Question: Using Bootstrap 5.1.3, how do I get the image to be the height of the card's body & footer ?
Fixing this should also put the card-footer at the bottom of the card.

'''
<link rel="stylesheet" href="https://cdn.jsdelivr.net/npm/bootstrap@5.1.3/dist/css/bootstrap.min.css">
<div class="container">
<div class="card">
<div class="row g-0">
<div class="col-sm-4">
<img src="https://via.placeholder.com/150" class="h-100 card-img" alt="..."
style="object-fit: cover;">
</div>
<div class="col-sm-8">
<div class="card-body">
<h5 class="card-title">
<a class="link-dark text-decoration-none" href="#" target="_blank">Card
Title</a>
</h5>
<p class="card-text">Lorem ipsum dolor sit amet consectetur adipisicing elit.</p>
<span class="badge rounded-pill bg-dark">Tag1</span>
</div>
<div class="card-footer text-end text-muted">
Last updated today.
</div>
</div>
</div>
</div>
</div>
'''
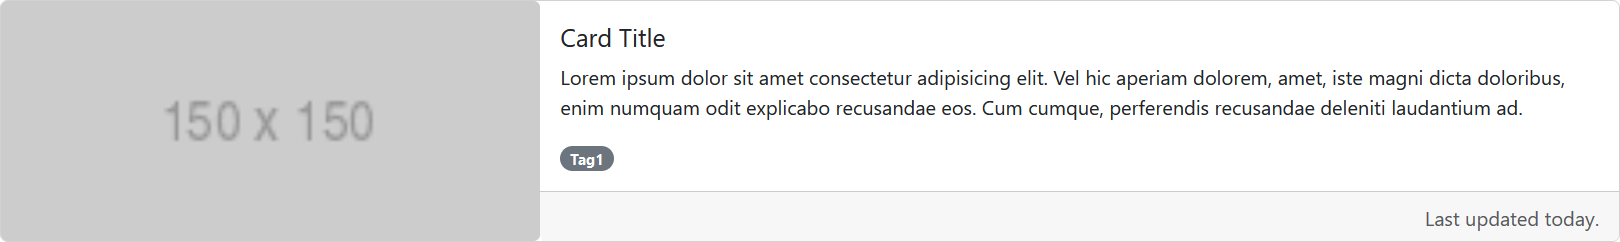
Answer: I tend to avoid absolute positioning, but it works here above the mobile breakpoint. Add a few classes to do that (including on the parent element), and create a class for responsive image styles.
'''
.fit-cover {
object-fit: cover;
}
@media (min-width: 768px) {
.fit-cover {
position: absolute;
}
}
'''
'''
<link rel="stylesheet" href="https://cdnjs.cloudflare.com/ajax/libs/bootstrap/5.2.0-beta1/css/bootstrap.min.css">
<div class="container">
<div class="card">
<div class="row g-0">
<div class="col-sm-4 position-relative">
<img src="https://via.placeholder.com/600" class="card-img fit-cover w-100 h-100" alt="...">
</div>
<div class="col-sm-8">
<div class="card-body">
<h5 class="card-title">
<a class="link-dark text-decoration-none" href="#" target="_blank">Card
Title</a>
</h5>
<p class="card-text">Lorem ipsum dolor sit amet consectetur adipisicing elit.</p>
<span class="badge rounded-pill bg-dark">Tag1</span>
</div>
<div class="card-footer text-end text-muted">
Last updated today.
</div>
</div>
</div>
</div>
</div>
'''